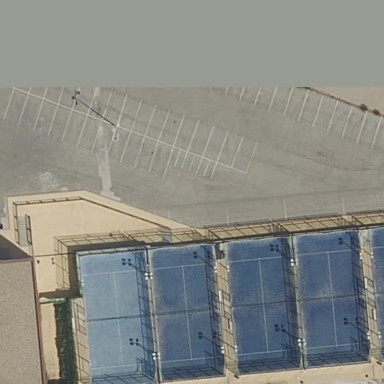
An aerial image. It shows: Parking area with surface.